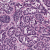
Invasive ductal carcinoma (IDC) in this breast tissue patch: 1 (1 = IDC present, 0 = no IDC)